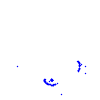
Particle: proton